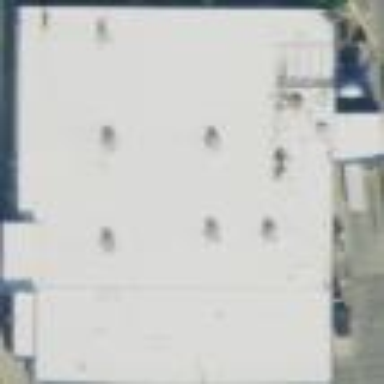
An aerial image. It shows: Commercial building.